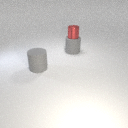
small red metal cylinder above large gray rubber cylinder